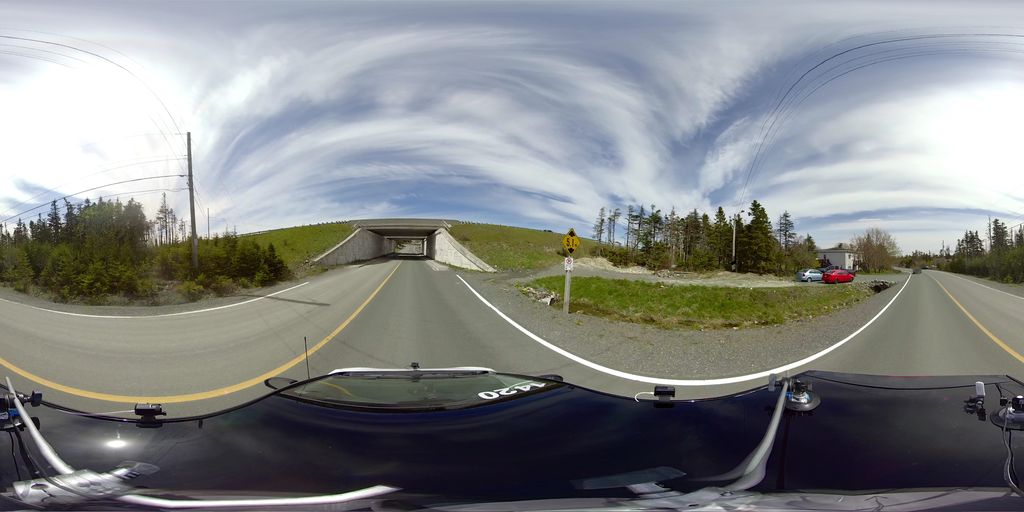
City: st_johns